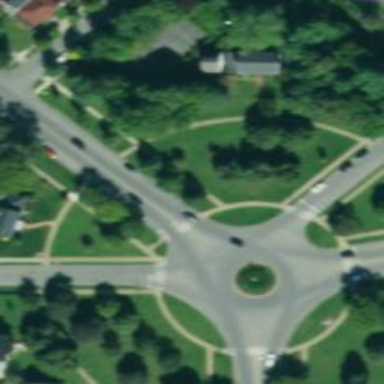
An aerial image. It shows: Tertiary road leading to roundabout.